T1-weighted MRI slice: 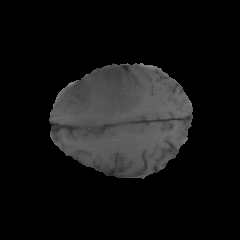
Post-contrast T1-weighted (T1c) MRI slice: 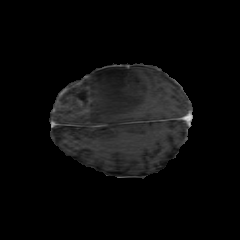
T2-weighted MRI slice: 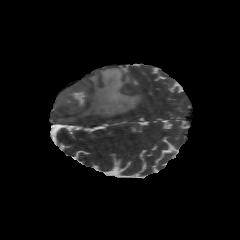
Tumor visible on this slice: yes